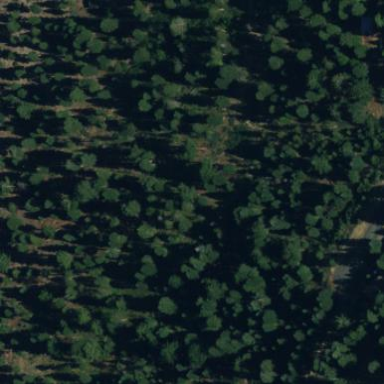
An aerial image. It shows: Evergreen needle-leaved forest.